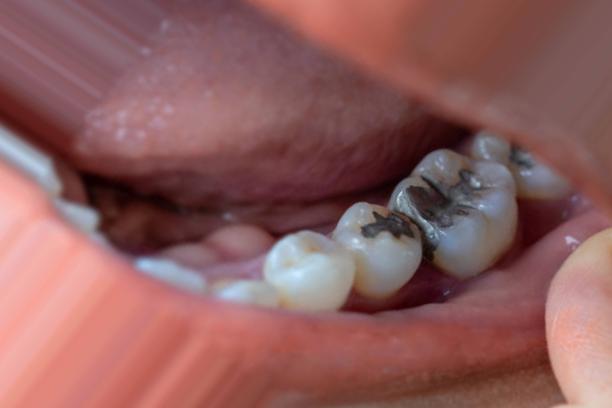
Condition: Caries